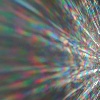
Label: sunburn